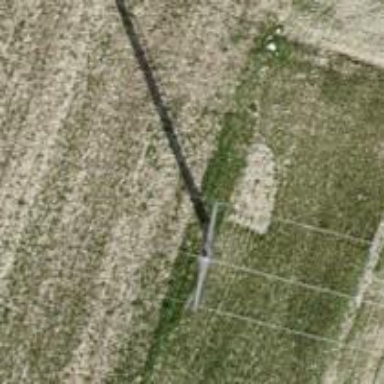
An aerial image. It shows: Power line in the image.